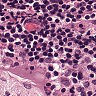
Metastatic tissue present: no